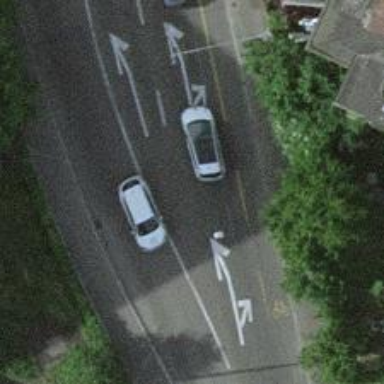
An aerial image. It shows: Asphalt cycleway for cycling.